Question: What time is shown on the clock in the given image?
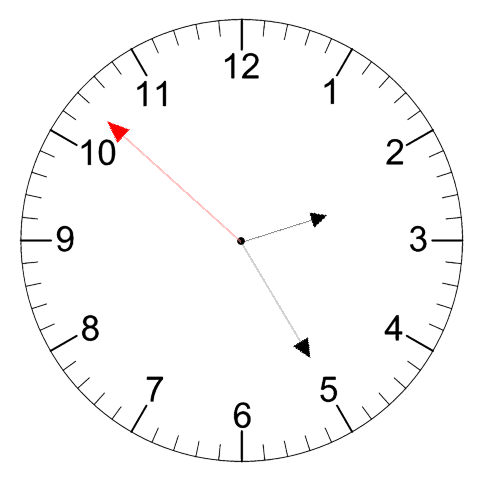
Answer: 02:24:52